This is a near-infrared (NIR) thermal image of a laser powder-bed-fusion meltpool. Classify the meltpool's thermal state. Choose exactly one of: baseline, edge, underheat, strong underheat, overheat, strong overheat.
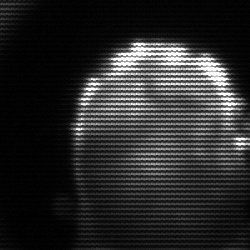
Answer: baseline